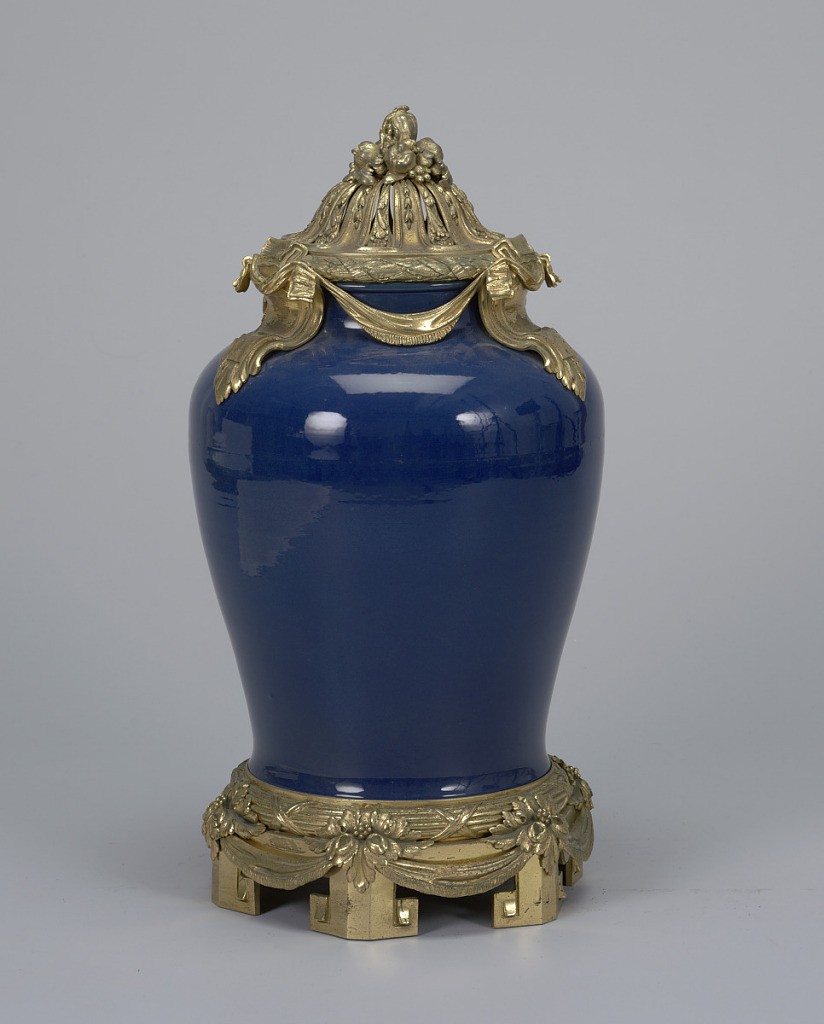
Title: Mounted Vase
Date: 18th century
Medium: porcelain, bronze, gold
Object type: vase
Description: Large deep blue jar with high shoulders and a short neck. Base set in gilt bronze mount with six feet, decorated with ribbon-bound reeds and swags. Set in mouth is shallow gilt-bronze container with ribbon-bound leaf band, from which are suspended lambrequins and swags.